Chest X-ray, PA view. Patient: 27 years old, sex M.
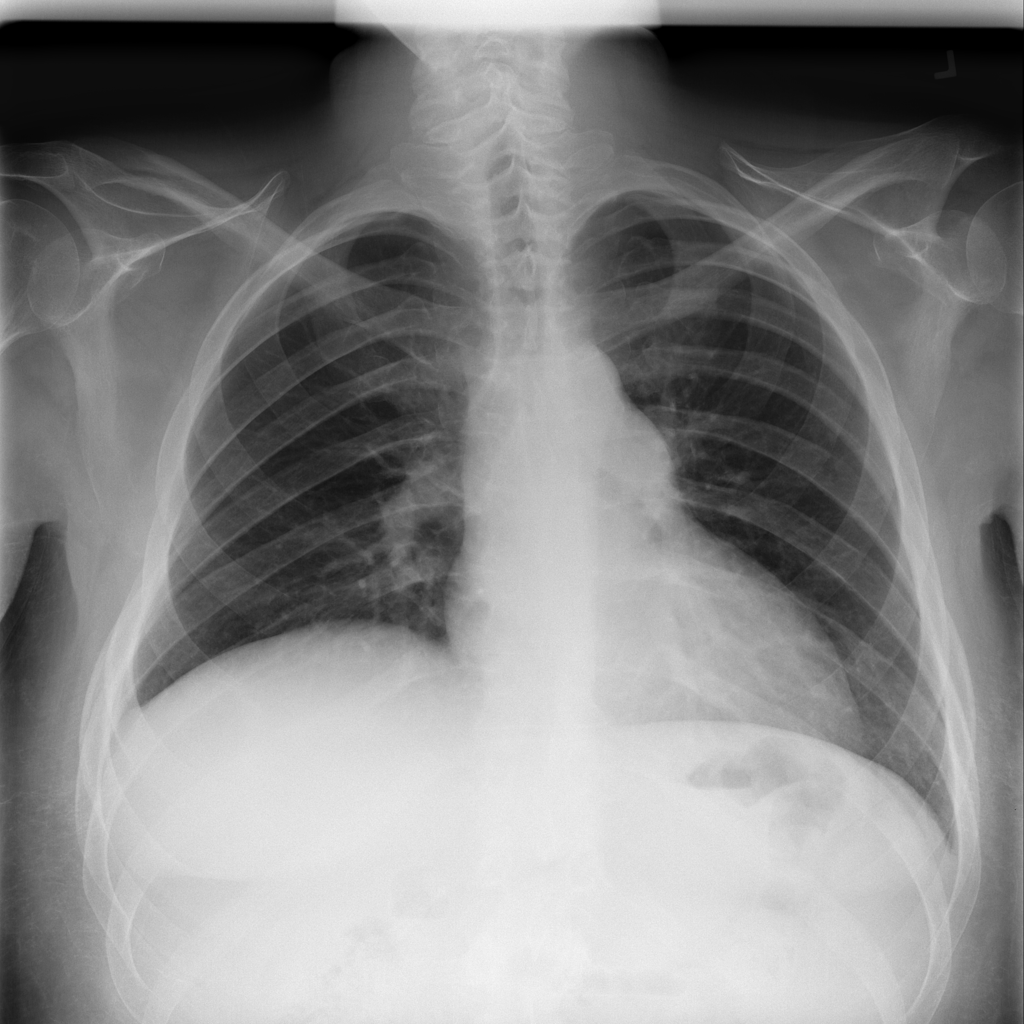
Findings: No Finding